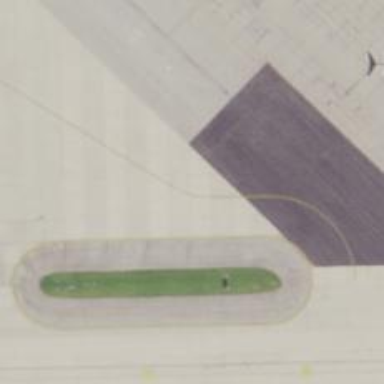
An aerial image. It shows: View of taxiway at the airport.